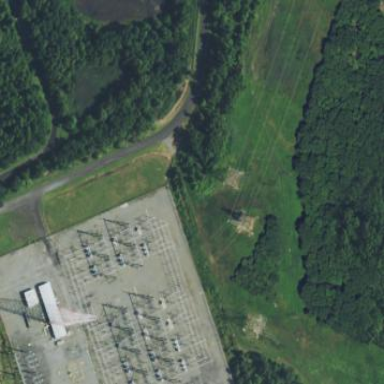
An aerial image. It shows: Power line carrying busbar.